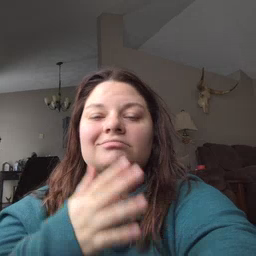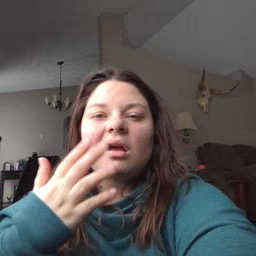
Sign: sad